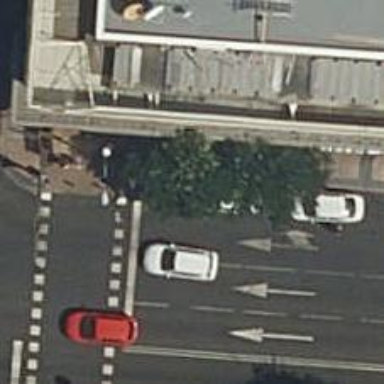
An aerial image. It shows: Taxi stand.